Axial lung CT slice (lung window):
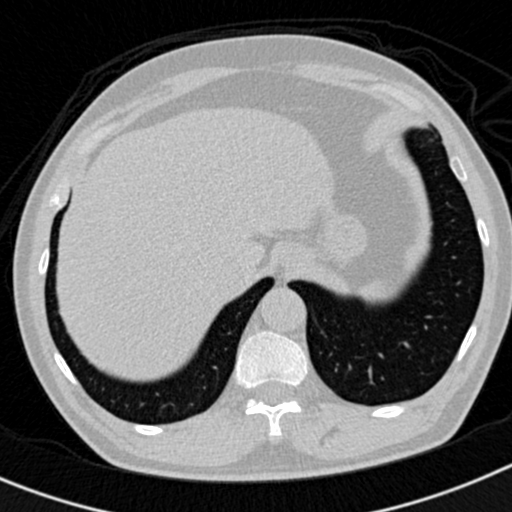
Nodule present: no